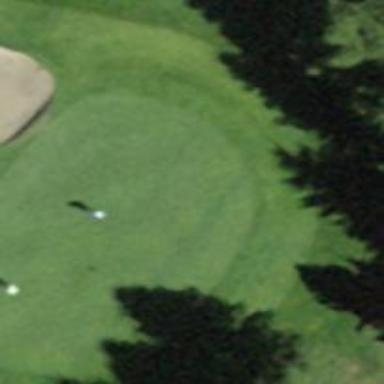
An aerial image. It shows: Picturesque green golfing area with grass land use.